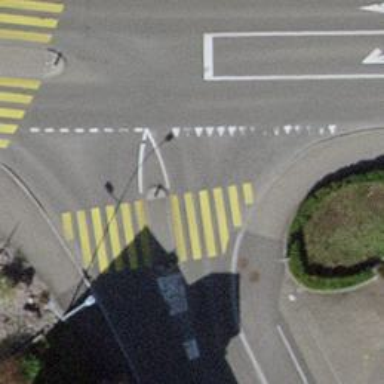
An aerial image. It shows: Uncontrolled crossing with central island on the road.